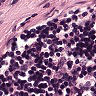
Metastatic tissue present: no